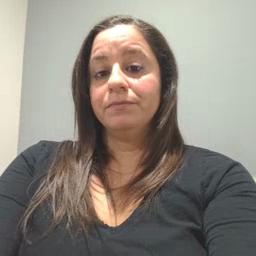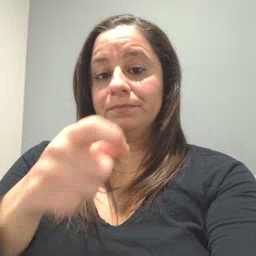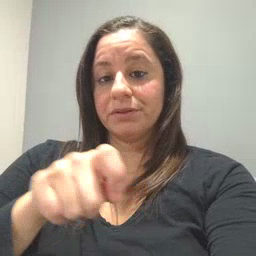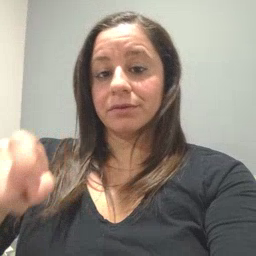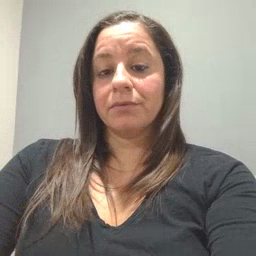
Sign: pencil